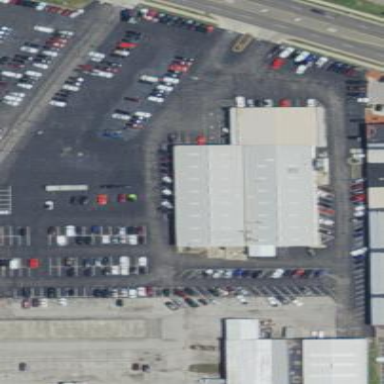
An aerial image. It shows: Car shop building.